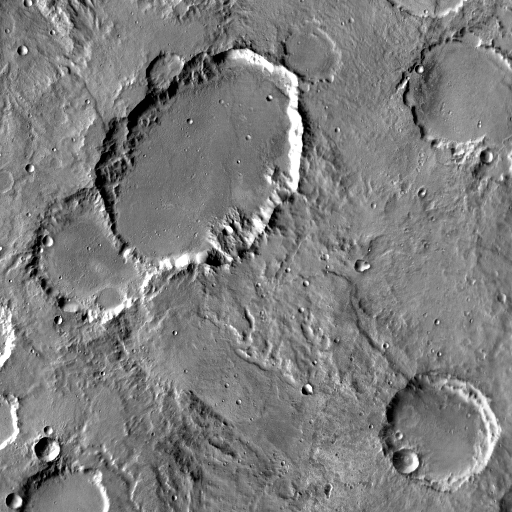
Crater classes present: Background, Other, Buried, Secondary